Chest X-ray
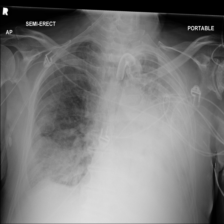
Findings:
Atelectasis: positive
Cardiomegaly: negative
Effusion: negative
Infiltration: positive
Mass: negative
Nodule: negative
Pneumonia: positive
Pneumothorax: negative
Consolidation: negative
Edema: positive
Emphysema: negative
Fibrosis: negative
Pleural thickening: negative
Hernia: negative